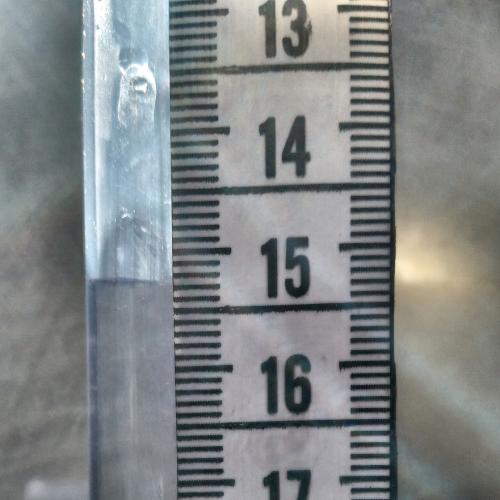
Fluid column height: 15.2 cm